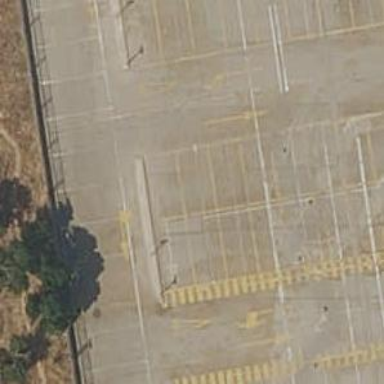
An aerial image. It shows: Asphalt parking aisle off service road.